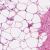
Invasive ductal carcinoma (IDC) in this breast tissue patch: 0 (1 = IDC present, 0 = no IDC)